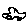
Label: car